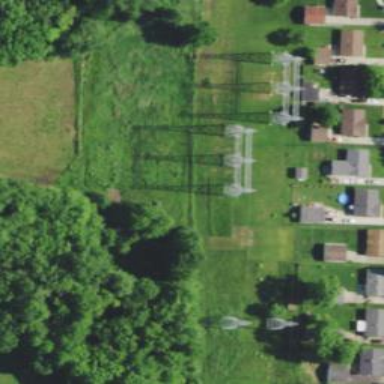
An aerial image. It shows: Lattice structure tower used for power distribution.